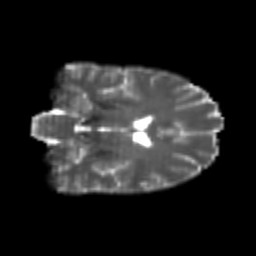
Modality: T2w
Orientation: coronal
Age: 24
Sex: female
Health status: healthy
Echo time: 0.074 s